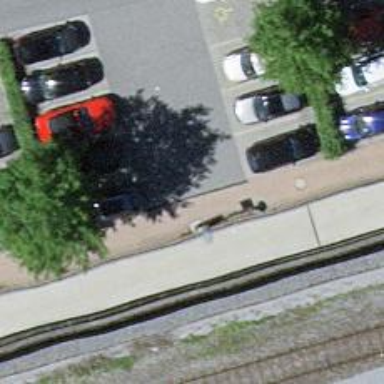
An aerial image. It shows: Parking aisle designated as service road.